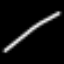
Label: line